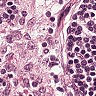
Metastatic tissue present: no